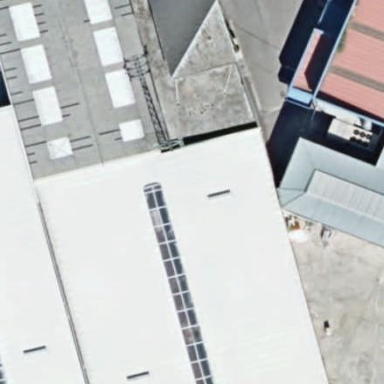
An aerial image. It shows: Industrial building.